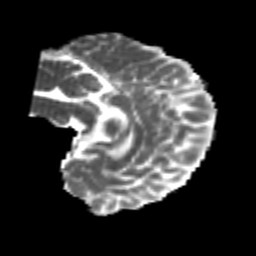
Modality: MD
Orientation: sagittal
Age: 24
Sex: female
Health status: healthy
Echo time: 0.074 s